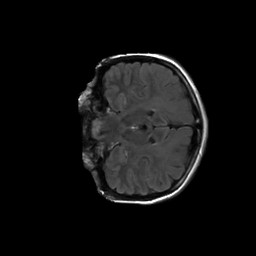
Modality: FLAIR
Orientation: coronal
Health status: ill
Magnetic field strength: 3 T